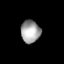
Tissue: prostate
Cell type: Myeloid cells
Senescence score: 0.3108
Nuclear area (px): 431
Mean DAPI intensity: 160.928